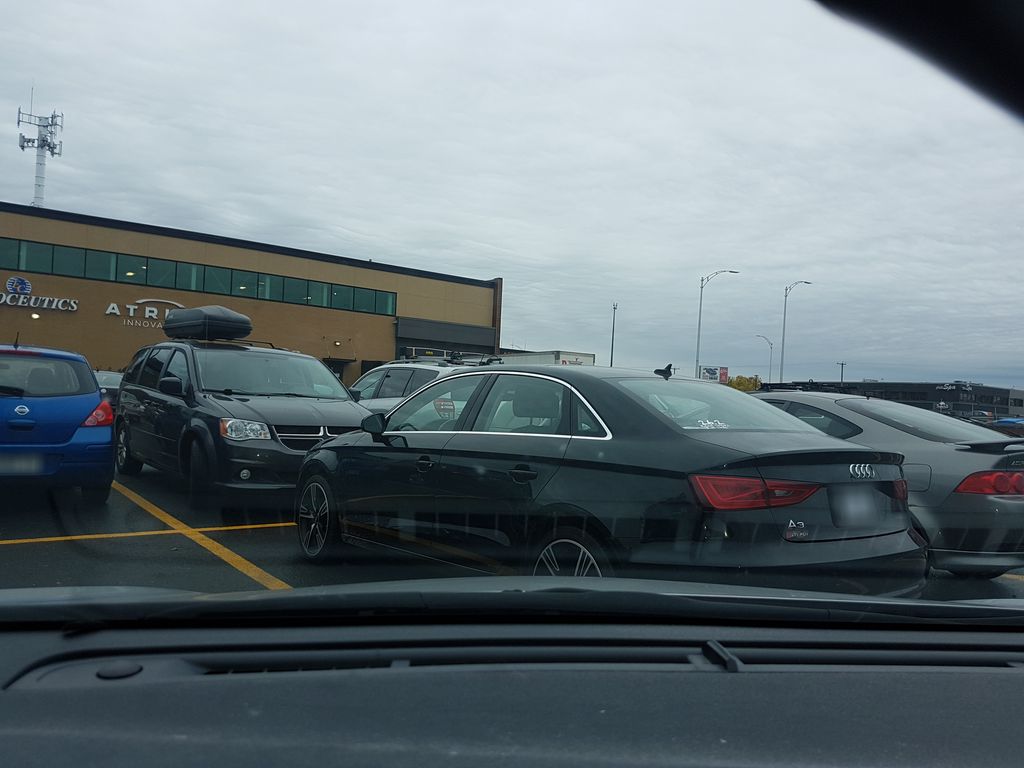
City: quebec_city